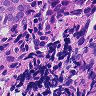
Metastatic tissue present: yes